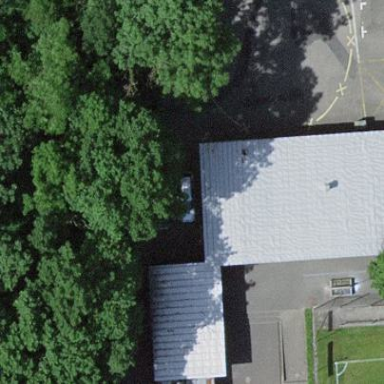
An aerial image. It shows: Sports centre with flat roof.